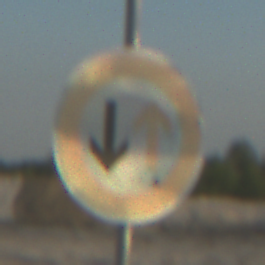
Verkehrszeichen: VorrangDesGegenverkehrs
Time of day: SunriseSunset
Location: Outdoor (Beach)
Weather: Clear
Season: NotSpecified
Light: Natural